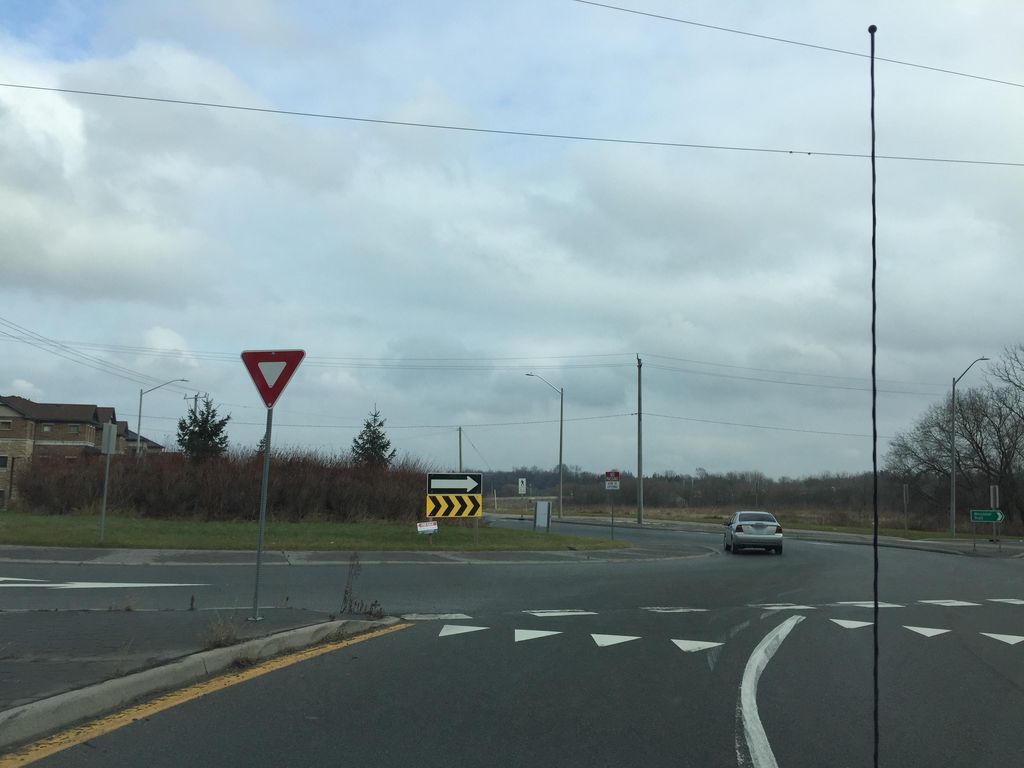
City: kitchener-waterloo